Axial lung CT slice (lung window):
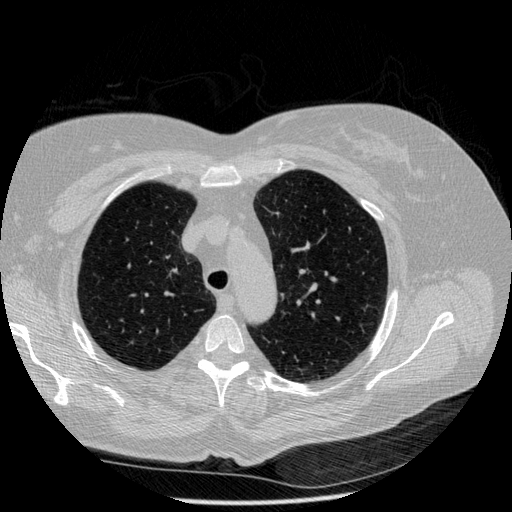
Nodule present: no